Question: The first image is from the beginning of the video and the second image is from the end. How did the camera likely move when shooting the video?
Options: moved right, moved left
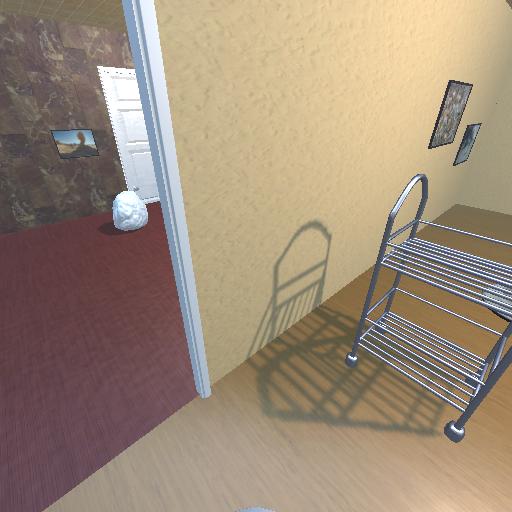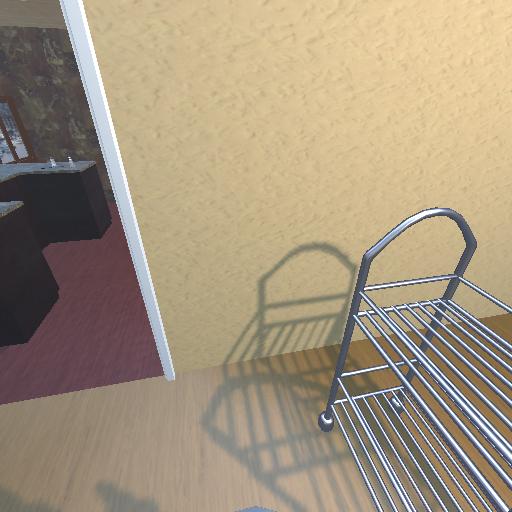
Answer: moved right